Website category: university
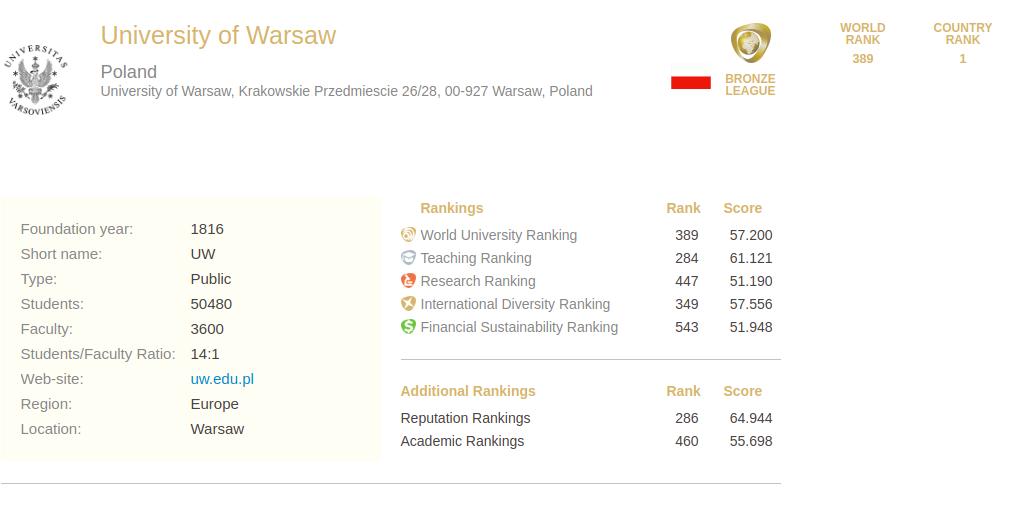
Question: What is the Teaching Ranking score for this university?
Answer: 61.121

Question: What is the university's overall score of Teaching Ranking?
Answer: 61.121

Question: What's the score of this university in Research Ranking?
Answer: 51.190

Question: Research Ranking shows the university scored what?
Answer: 51.190

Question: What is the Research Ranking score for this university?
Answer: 51.190

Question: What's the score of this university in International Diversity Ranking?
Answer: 57.556

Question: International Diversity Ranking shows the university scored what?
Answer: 57.556

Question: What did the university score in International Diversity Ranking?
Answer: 57.556

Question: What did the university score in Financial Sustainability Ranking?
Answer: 51.948

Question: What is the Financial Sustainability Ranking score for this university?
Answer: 51.948

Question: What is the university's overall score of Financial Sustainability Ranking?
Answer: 51.948

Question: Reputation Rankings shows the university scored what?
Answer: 64.944

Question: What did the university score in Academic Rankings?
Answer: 55.698

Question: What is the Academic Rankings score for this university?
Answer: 55.698

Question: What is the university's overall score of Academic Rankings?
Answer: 55.698

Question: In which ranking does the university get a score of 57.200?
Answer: World University Ranking

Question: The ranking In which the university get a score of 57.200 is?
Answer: World University Ranking

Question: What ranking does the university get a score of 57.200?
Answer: World University Ranking

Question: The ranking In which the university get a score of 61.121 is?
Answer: Teaching Ranking

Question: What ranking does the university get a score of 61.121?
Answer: Teaching Ranking

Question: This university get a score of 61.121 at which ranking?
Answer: Teaching Ranking

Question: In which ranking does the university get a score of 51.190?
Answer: Research Ranking

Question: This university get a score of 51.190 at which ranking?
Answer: Research Ranking

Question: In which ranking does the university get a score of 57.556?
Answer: International Diversity Ranking

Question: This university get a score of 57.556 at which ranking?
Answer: International Diversity Ranking

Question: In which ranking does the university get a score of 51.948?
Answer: Financial Sustainability Ranking

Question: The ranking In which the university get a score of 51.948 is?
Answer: Financial Sustainability Ranking

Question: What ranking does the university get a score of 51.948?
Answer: Financial Sustainability Ranking

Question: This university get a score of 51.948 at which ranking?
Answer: Financial Sustainability Ranking

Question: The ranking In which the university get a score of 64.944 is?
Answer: Reputation Rankings

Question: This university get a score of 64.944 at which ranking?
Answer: Reputation Rankings

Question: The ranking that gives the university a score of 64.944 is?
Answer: Reputation Rankings

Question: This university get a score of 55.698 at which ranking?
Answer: Academic Rankings